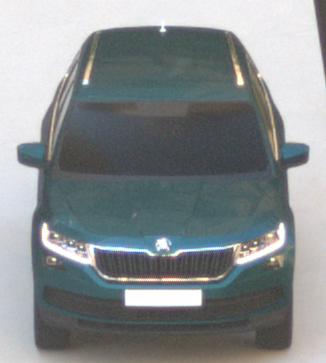
Make: Skoda
Model: Kodiaq 1.4 TSI
Detailed model: Kodiaq
Model produced from: 2017/03
Model produced until: 2018/05
Doors: 5
Color: blue
Road condition: dry road
Daytime: morning or afternoon
Contrast: low contrast